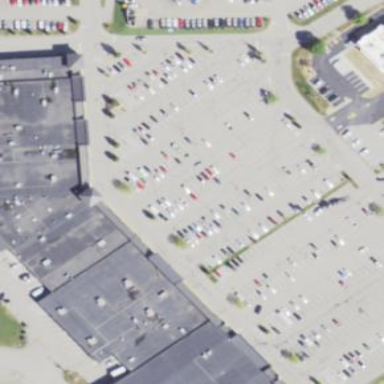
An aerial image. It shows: Commercial building.